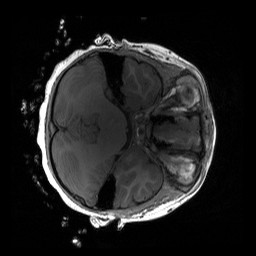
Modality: T1w
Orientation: axial
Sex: female
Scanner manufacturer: siemens
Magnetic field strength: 3 T
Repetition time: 1.9 s
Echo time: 0.00243 s